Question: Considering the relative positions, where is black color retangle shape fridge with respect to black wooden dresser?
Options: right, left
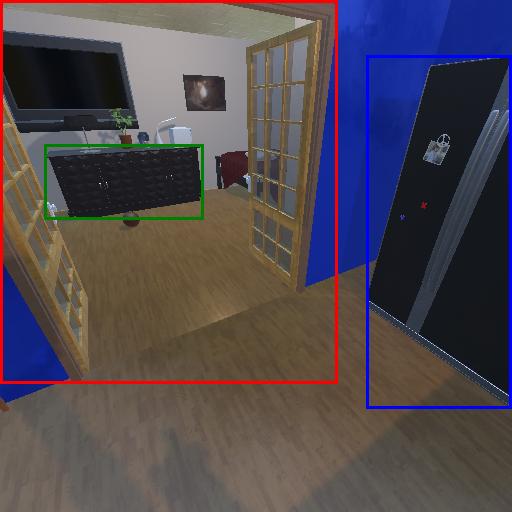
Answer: right